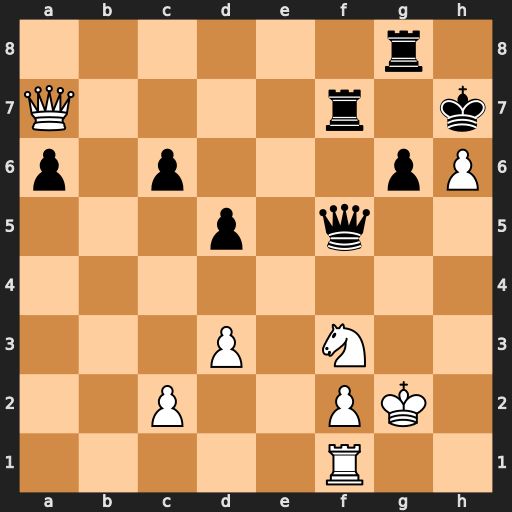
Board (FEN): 6r1/Q4r1k/p1p3pP/3p1q2/8/3P1N2/2P2PK1/5R2
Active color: w
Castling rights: -
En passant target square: -
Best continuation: Qxf7+ Qxf7 Ng5+ Kxh6 Nxf7+